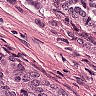
Metastatic tissue present: yes